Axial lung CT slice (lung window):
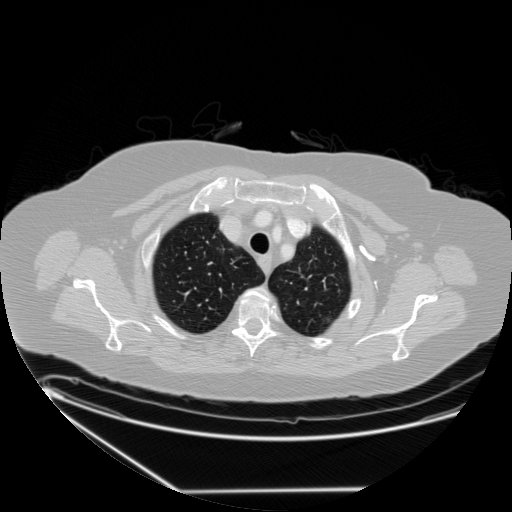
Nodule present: no